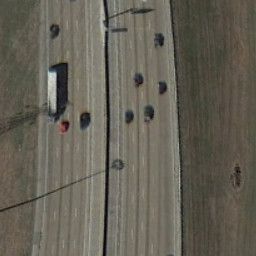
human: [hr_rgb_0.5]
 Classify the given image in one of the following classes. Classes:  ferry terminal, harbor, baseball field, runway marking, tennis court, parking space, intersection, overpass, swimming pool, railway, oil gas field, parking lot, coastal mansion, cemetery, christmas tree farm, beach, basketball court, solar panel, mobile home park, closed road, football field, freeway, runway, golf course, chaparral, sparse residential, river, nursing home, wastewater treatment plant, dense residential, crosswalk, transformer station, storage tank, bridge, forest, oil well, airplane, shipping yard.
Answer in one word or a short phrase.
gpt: freeway